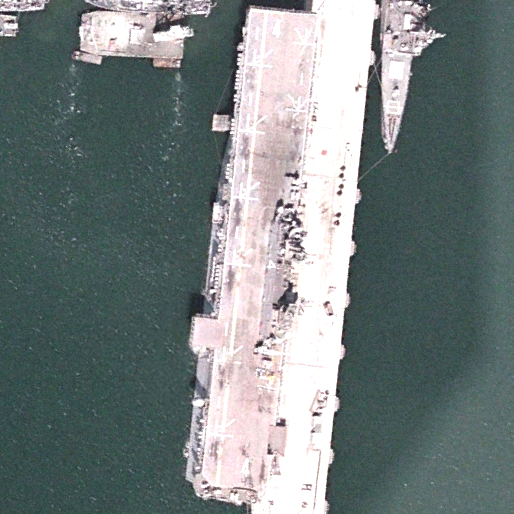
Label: assault